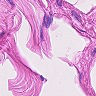
Metastatic tissue present: no